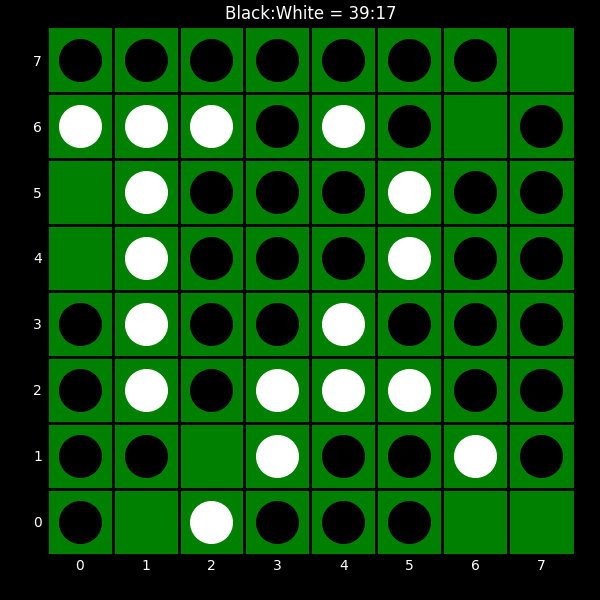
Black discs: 39
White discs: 17